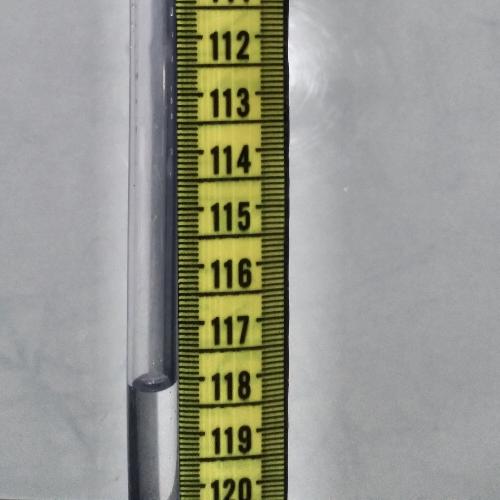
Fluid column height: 118.1 cm